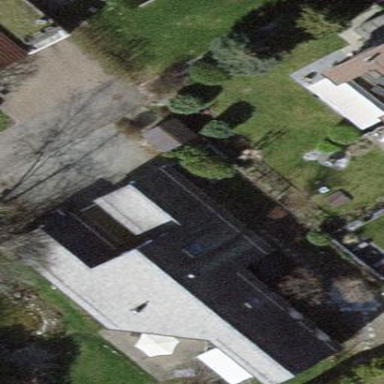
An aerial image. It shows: Detached building.